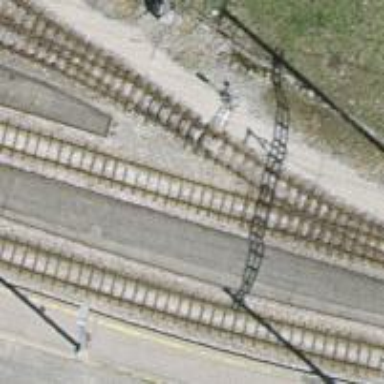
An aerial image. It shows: Narrow-gauge railway with electrified tracks using contact line. Located in service yard with one track.